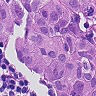
Metastatic tissue present: yes